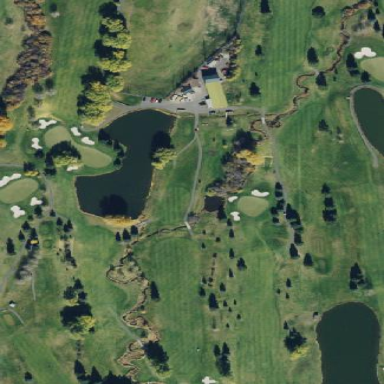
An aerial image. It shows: Rough area on grassy golf course.